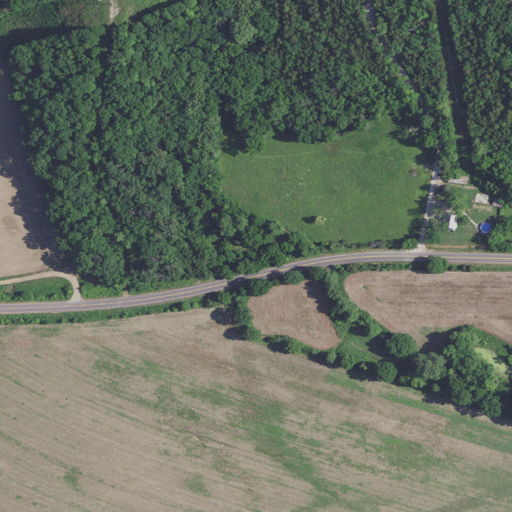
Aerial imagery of valley in Missouri named Lawrence Hollow containing pasture, deciduous forest, cultivated crops, open development, mixed forest, low intensity development, and medium intensity development